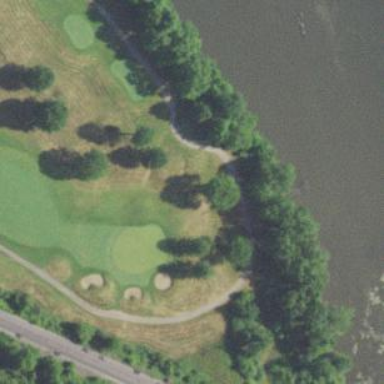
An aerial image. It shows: Area with grass used as rough in golf course.